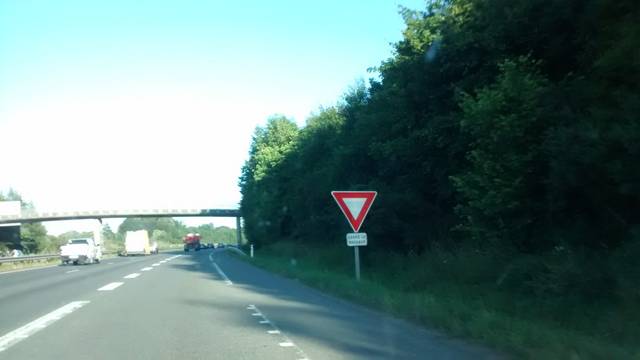
Region: France
Coordinates: 48.14, -1.632